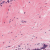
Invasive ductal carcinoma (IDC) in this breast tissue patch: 1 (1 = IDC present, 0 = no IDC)